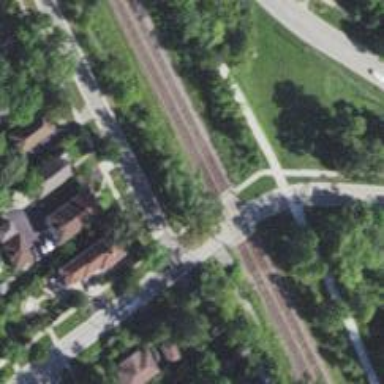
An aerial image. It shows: Railway crossing with barrier.